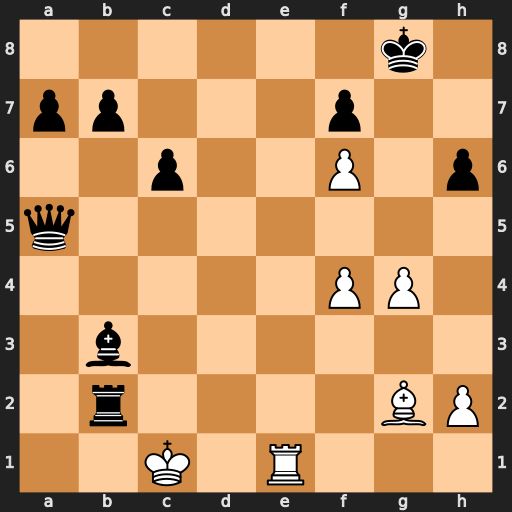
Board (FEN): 6k1/pp3p2/2p2P1p/q7/5PP1/1b6/1r4BP/2K1R3
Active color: w
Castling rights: -
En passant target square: -
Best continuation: Re8+ Kh7 Be4+ Qf5 Bxf5#